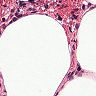
Metastatic tissue present: no